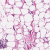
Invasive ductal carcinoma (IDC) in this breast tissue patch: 0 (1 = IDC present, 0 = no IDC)